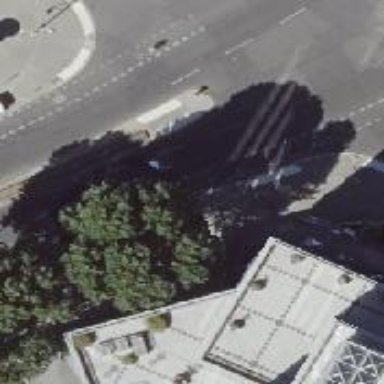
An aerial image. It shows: Asphalt footway with unmarked crossing.